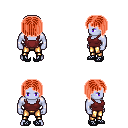
a pixel art fantasy rpg character, male body template, dark elf, purple skin, maroon pirate shirt, gold greaves, red pageboy hairstyle, ghillies, four views (front, back, left, right), 2x2 character sprite sheet, small pixel art, hard edges, no anti-aliasing